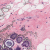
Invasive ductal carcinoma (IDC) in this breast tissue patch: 0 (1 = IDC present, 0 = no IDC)